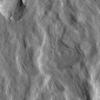
Label: not_dusty